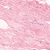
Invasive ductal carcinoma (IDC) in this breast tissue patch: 0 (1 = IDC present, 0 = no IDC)